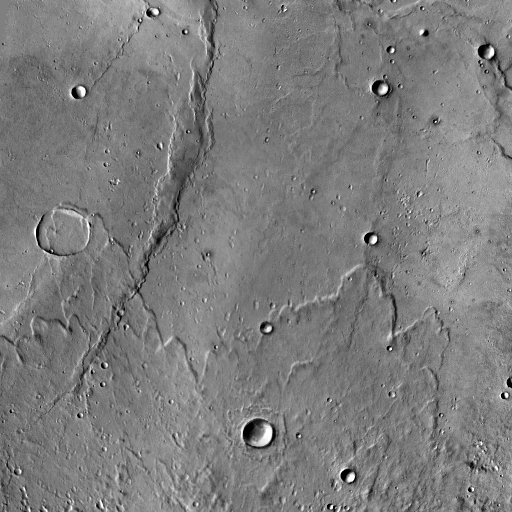
Crater classes present: Background, Other, Buried, Secondary